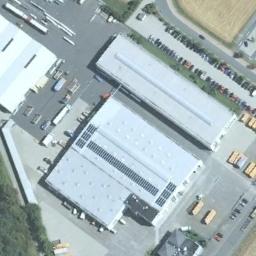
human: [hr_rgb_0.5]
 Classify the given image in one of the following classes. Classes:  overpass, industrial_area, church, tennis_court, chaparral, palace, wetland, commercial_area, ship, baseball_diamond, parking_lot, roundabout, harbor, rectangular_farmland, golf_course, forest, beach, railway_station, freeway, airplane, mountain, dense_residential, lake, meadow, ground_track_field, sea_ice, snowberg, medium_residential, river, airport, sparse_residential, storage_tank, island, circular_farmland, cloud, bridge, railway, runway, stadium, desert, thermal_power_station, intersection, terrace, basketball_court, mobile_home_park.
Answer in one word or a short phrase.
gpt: industrial_area